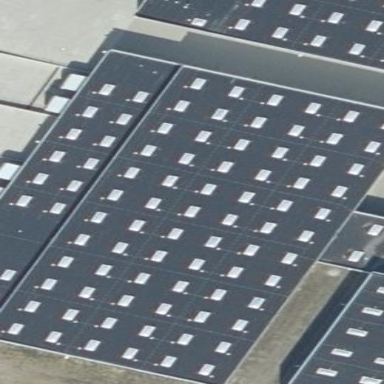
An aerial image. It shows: Industrial building with flat roof.